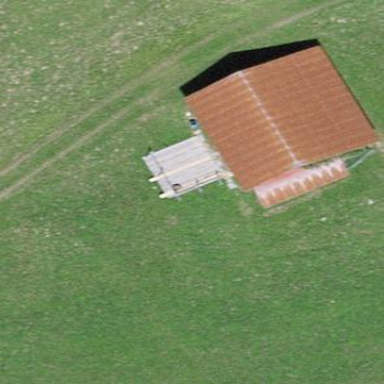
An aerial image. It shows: Rural barn.